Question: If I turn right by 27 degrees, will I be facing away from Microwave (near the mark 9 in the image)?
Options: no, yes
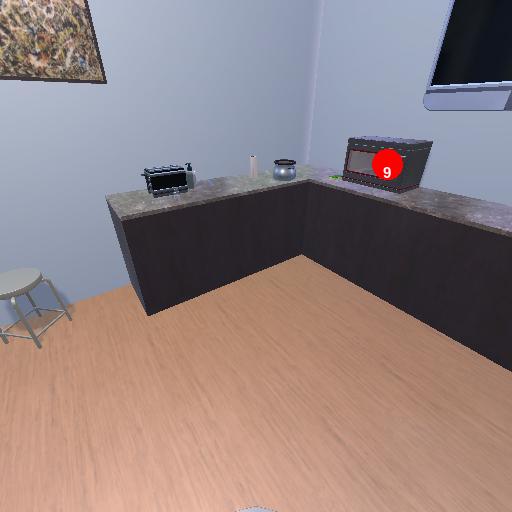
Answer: no